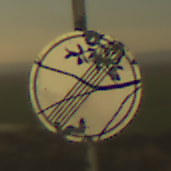
Verkehrszeichen: EndeSaemtlicherBegrenzungen
Umgebung: Outdoor, Nature
Tageszeit: SunriseSunset
Wetter: Clear
Licht: Natural
Jahreszeit: NotSpecified
Kontrast: LowContrast